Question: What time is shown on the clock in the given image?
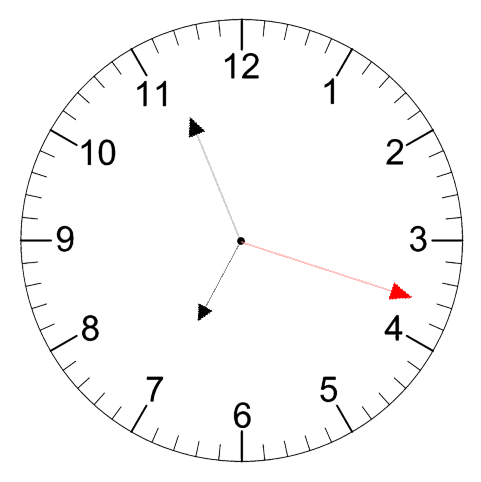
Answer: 06:56:18